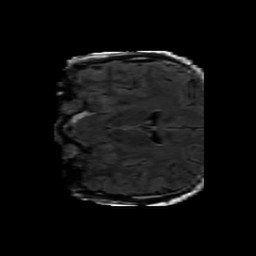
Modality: FLAIR
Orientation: coronal
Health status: ill
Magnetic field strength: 3 T